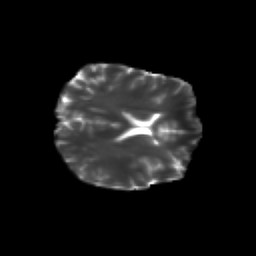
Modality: T2w
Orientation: axial
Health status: healthy
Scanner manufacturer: siemens
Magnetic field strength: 3 T
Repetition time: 10 s
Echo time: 0.092 s